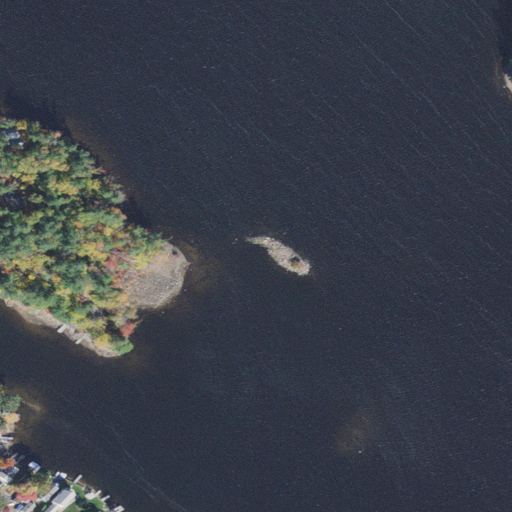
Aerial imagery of island in New Hampshire named Loon Island containing open water, evergreen forest, mixed forest, deciduous forest, medium intensity development, herbaceous wetlands, grassland, low intensity development, and open development